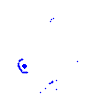
Particle: pion